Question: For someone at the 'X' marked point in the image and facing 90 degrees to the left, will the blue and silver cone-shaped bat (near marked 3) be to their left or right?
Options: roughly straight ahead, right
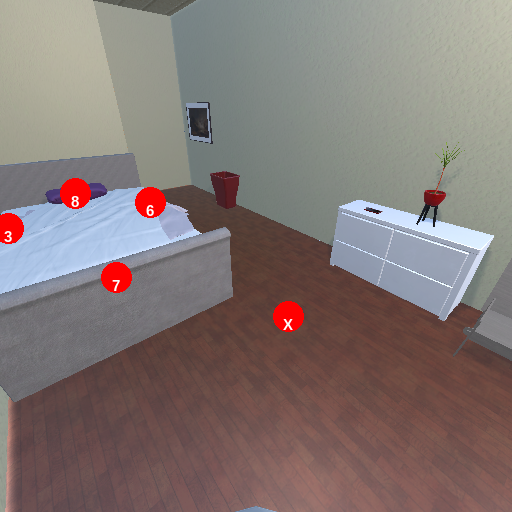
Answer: roughly straight ahead